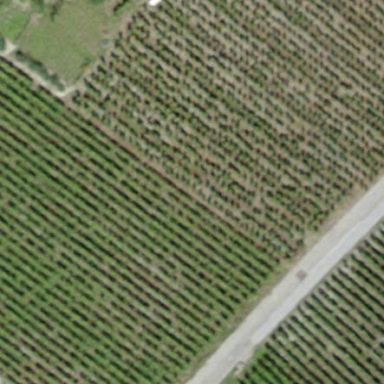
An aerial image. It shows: Vineyard growing grapes.